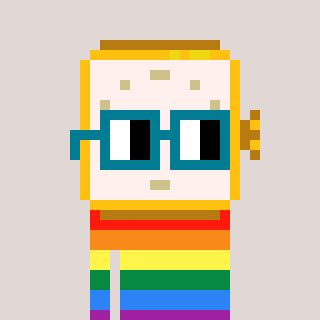
a pixel art character with square dark green glasses, a watch-shaped head and a orange-colored body on a warm background